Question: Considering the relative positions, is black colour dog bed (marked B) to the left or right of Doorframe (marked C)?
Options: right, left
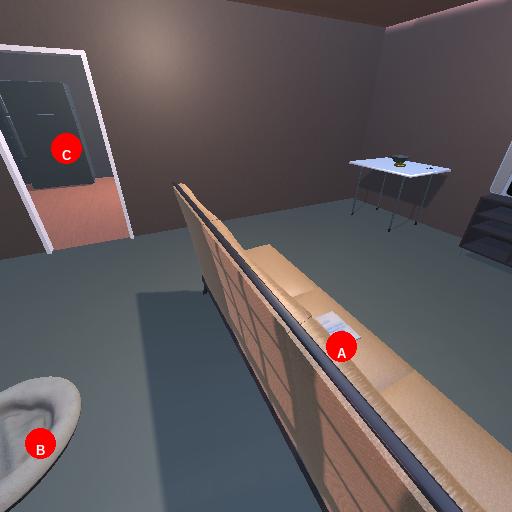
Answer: right